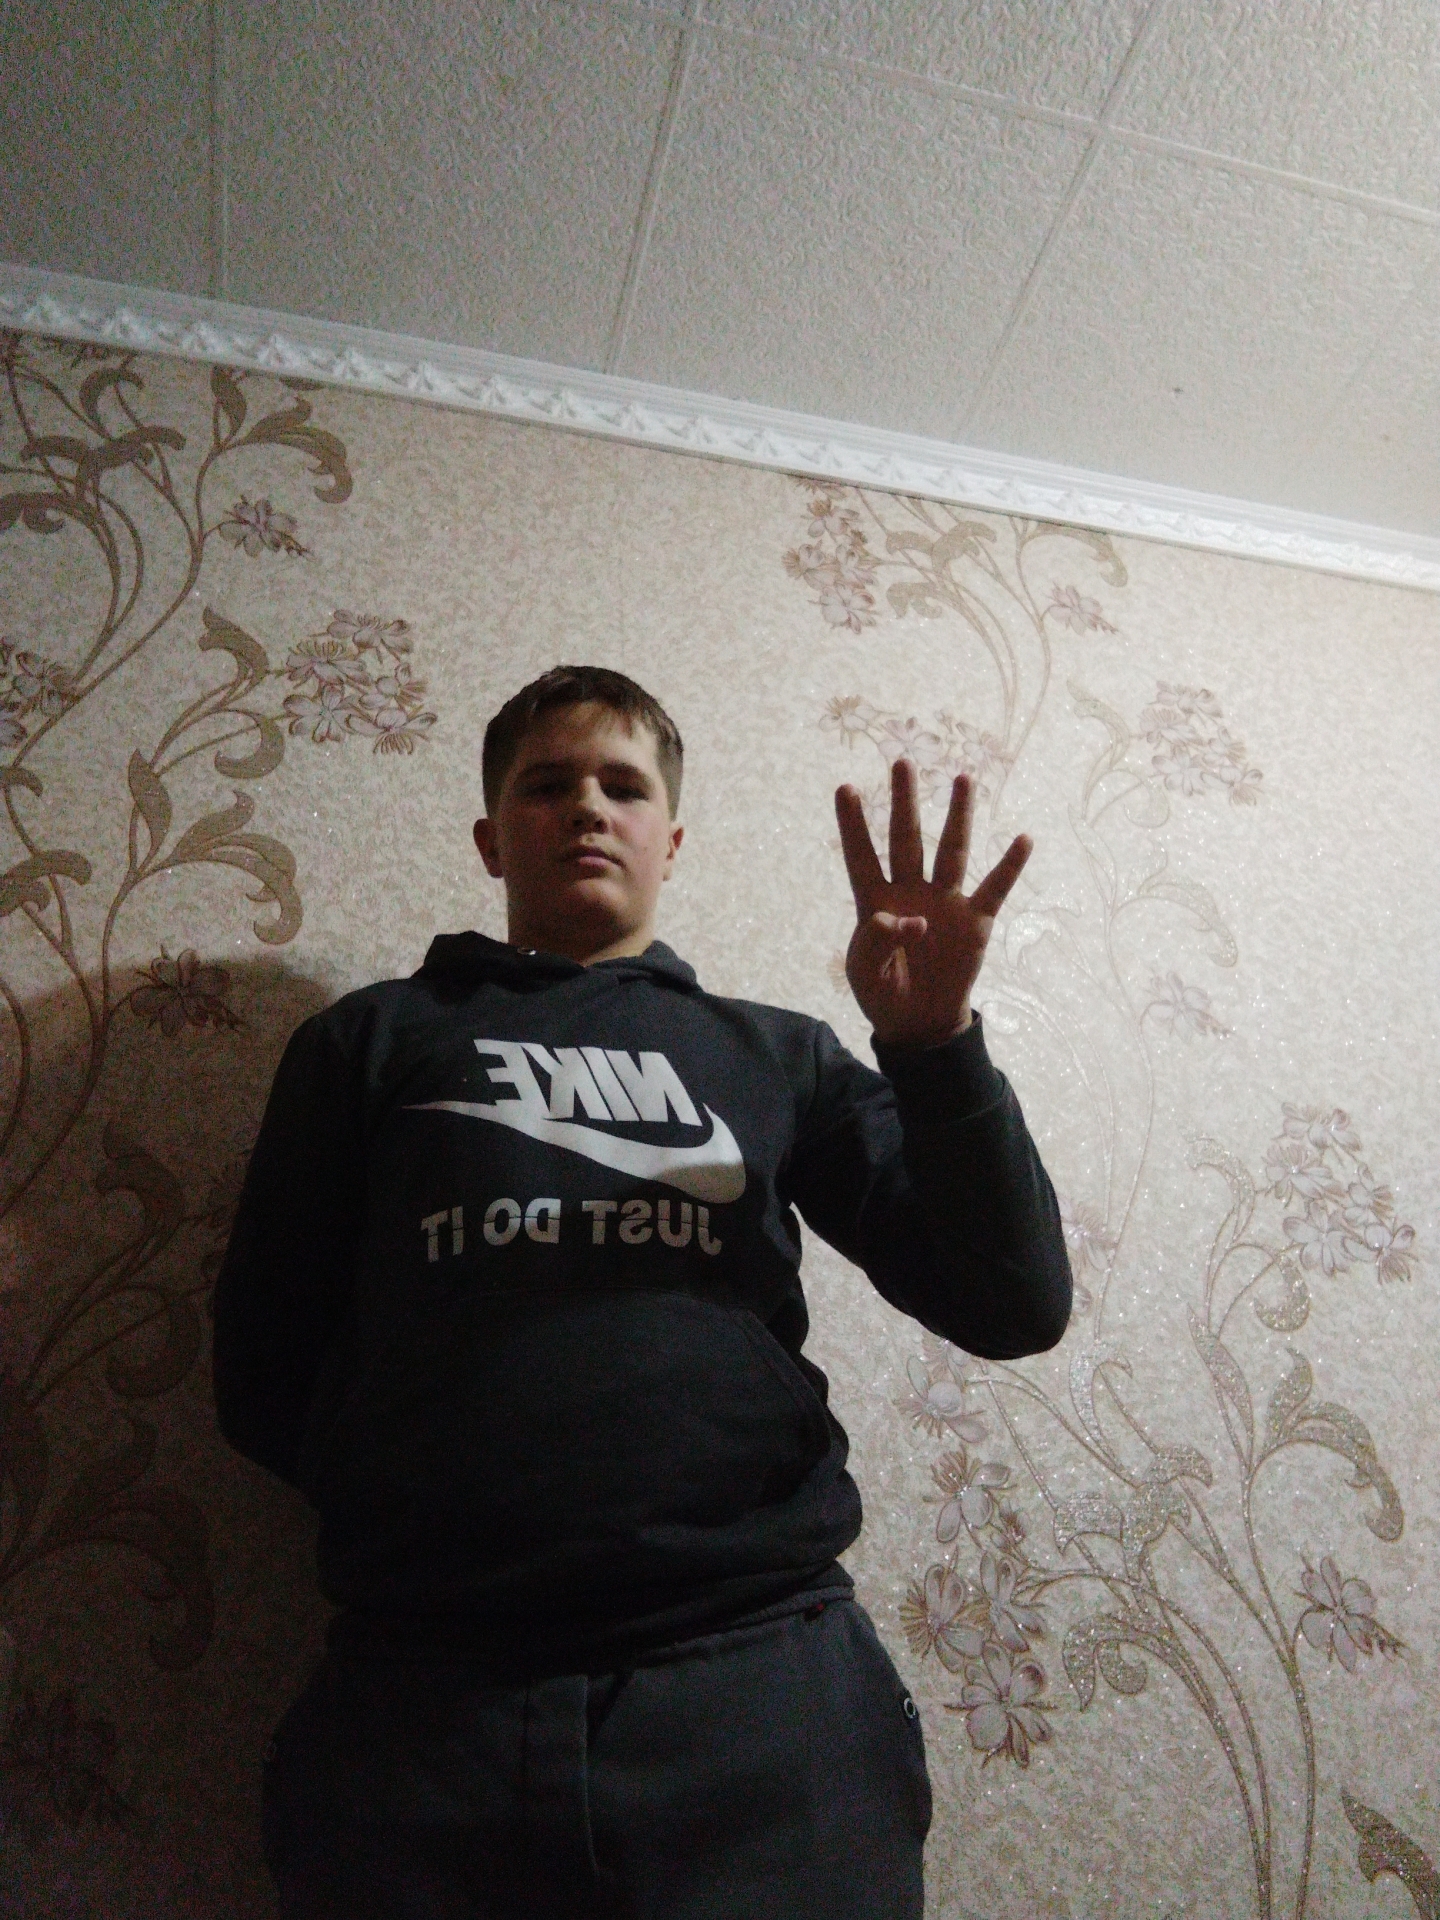
Label: noise